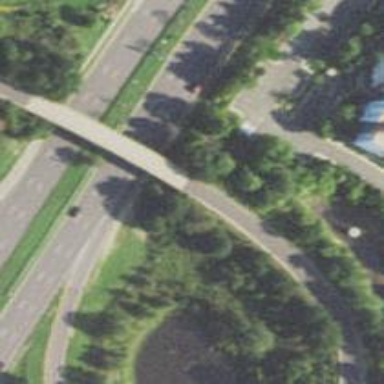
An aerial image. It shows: Bridge along trunk link highway.